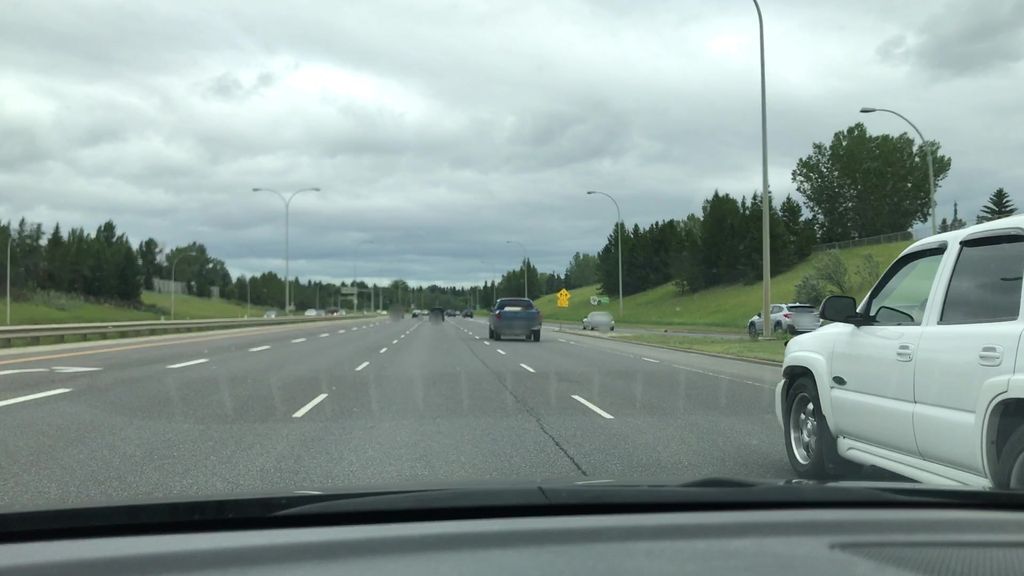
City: edmonton